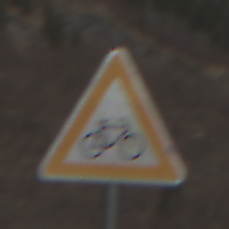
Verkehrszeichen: RadverkehrLinks
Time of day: MorningAfternoon
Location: Outdoor (Nature)
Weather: PartlyCloudy
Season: NotSpecified
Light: Natural